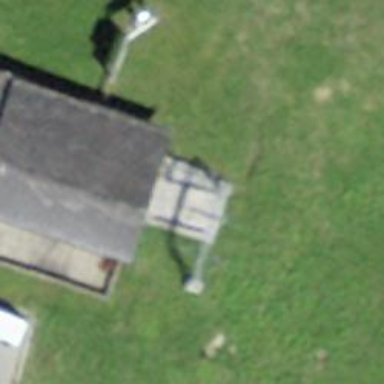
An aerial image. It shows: Pylon used for aerialway.